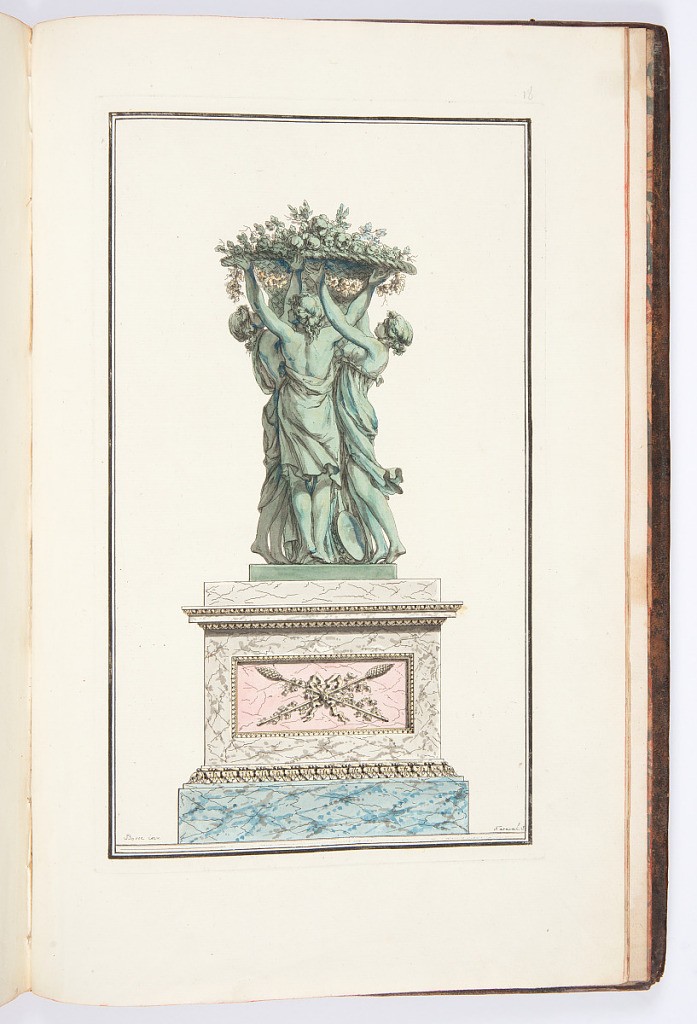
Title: POELE élégant en forme de pied-d’estal, surmonté d’un grouppe de figures de femmes portant une corbeille
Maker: Louis-Gustave Taraval, French, 1738 – 1794
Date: ca. 1791
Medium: Etching and hand colored watercolor on paper
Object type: Print
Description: Design for a stove heater decorated with neoclassical motifs, in the form of a group of women holding a basket of flowers above their heads, standing on a pedestal. The pedestal is decorated with a frieze and running pattern moldings. The plate is signed, and hand colored in watercolor.